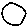
Label: circle